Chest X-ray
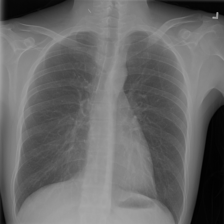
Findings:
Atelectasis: negative
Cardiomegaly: negative
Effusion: negative
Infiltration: negative
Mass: negative
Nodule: negative
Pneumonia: negative
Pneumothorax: negative
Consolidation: negative
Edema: negative
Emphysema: negative
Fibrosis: negative
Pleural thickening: negative
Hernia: negative